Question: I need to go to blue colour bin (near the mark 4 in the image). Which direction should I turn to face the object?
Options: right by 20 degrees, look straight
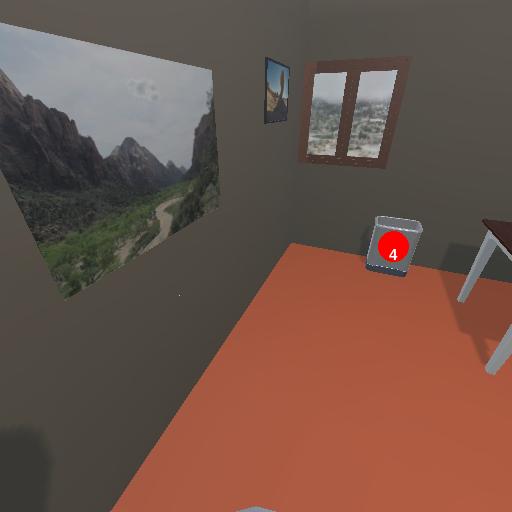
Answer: right by 20 degrees